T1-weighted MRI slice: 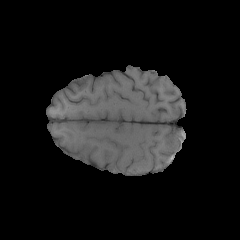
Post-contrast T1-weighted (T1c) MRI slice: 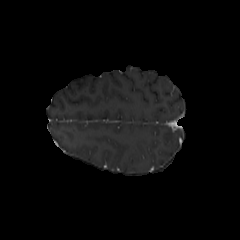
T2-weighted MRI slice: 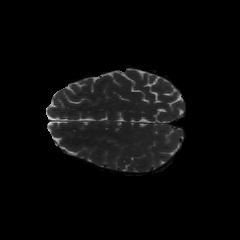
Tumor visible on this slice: no